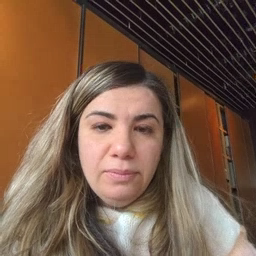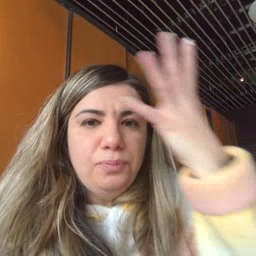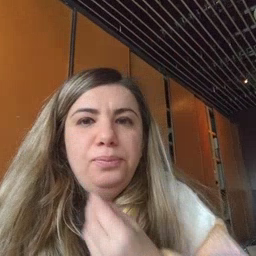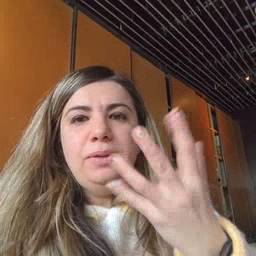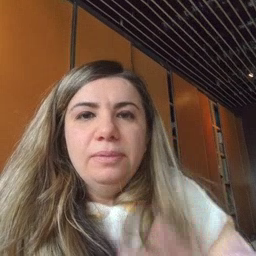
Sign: pretty